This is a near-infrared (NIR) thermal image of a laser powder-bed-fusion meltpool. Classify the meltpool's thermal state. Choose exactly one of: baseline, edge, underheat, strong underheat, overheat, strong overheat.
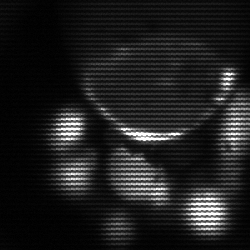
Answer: edge